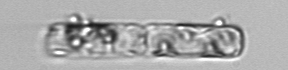
Label: Guinardia_delicatula